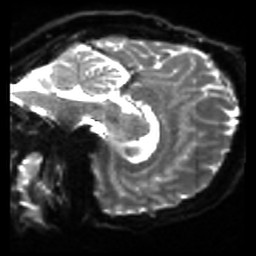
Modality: sbref
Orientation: sagittal
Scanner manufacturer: siemens
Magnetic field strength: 3 T
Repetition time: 4 s
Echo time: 0.0594 s